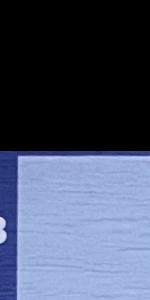
Label: Empty